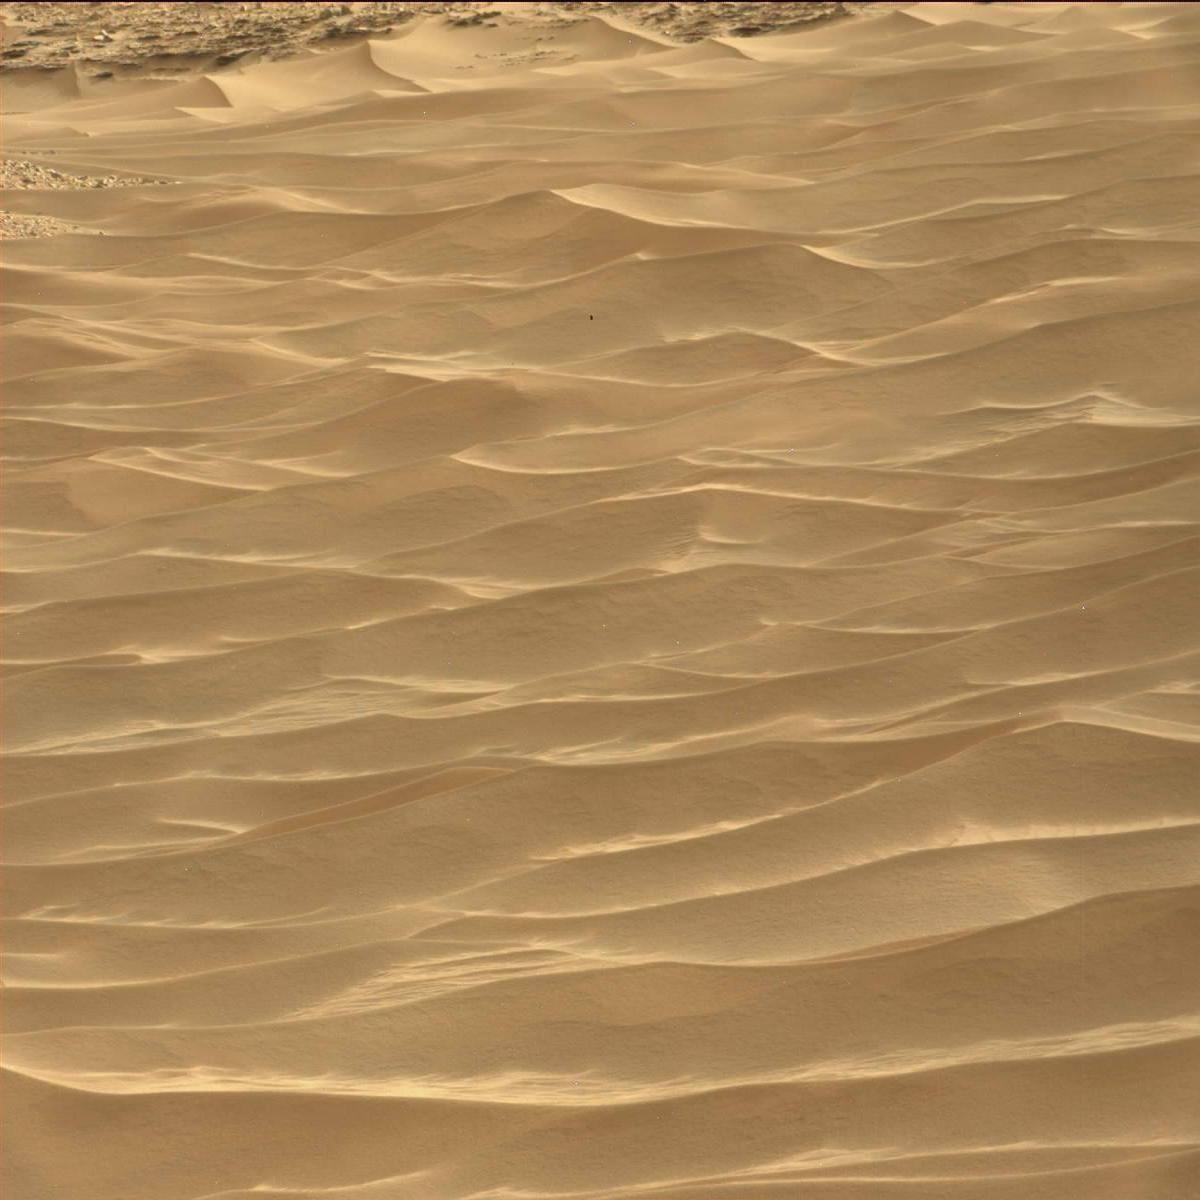
Terrain classes present: Bedrock, Sand / Soil